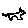
Label: cat